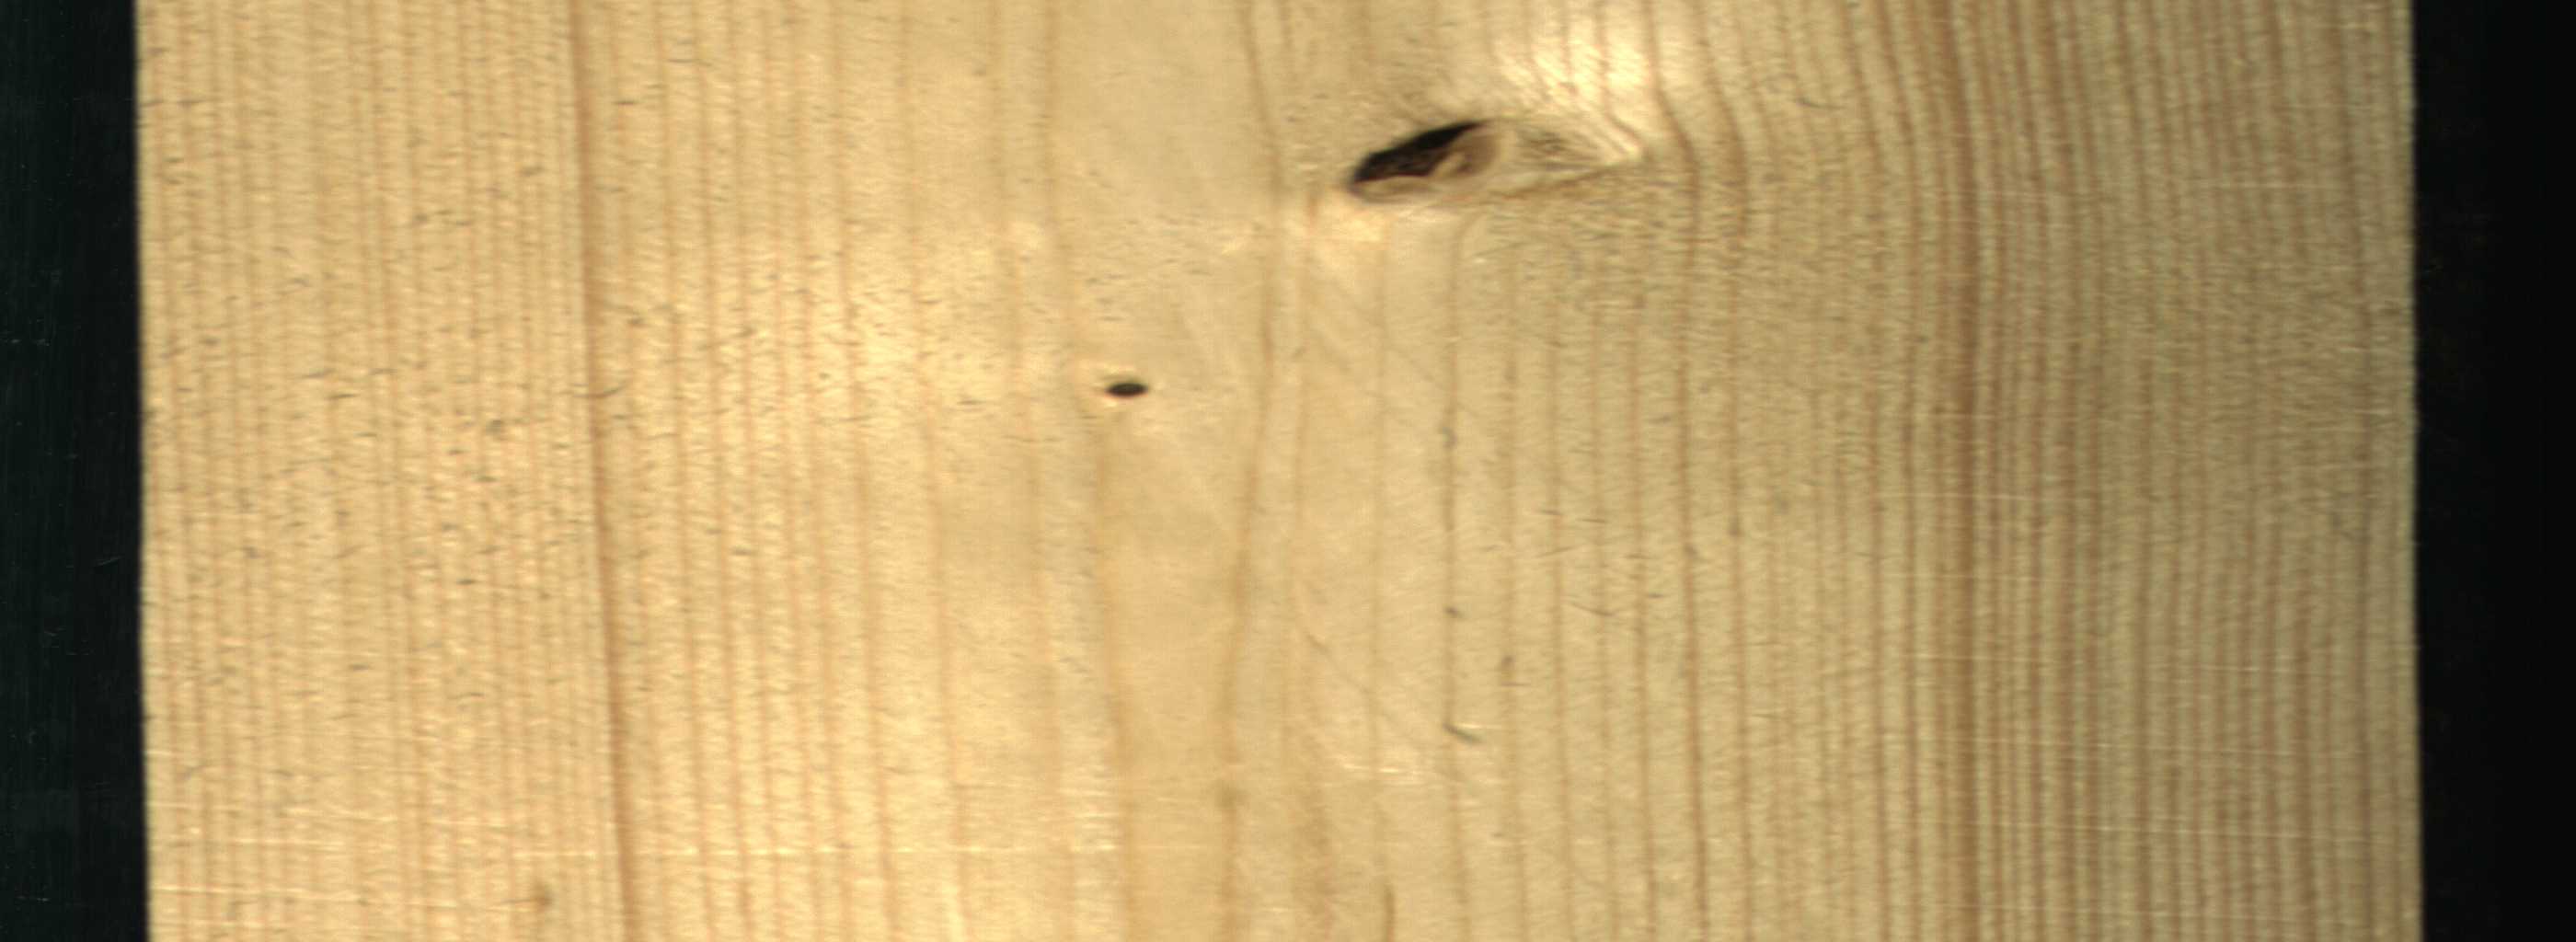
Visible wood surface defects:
Dead_Knot
Dead_Knot